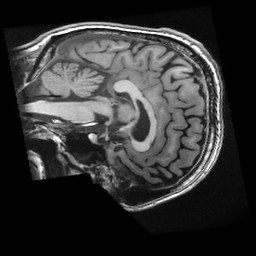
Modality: T1w
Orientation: sagittal
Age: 26
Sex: female
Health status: healthy
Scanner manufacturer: ge
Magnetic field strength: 3 T
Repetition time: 0.008336 s
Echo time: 0.003104 s